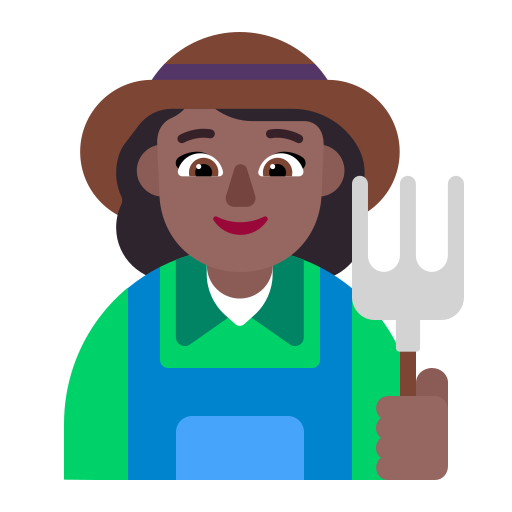
woman farmer flat  dark